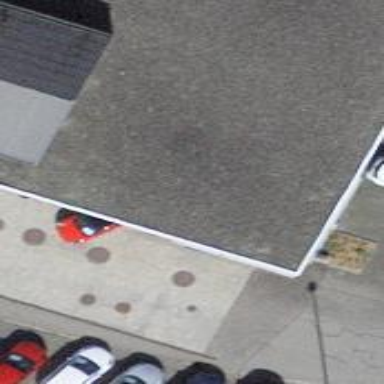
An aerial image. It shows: Shop that sells cars.